Question: I have a problem that I seriously spent months on now!
Essentially I am running code that requires to read from and save to HD5 files. I am using h5py for this.
It's very hard to debug because the problem (whatever it is) only occurs in like 5% of the cases (each run takes several hours) and when it gets there it crashes python completely so debugging with python itself is impossible. Using simple logs it's also impossible to pinpoint to the exact crashing situation - it appears to be very random, crashing at different points within the code, or with a lag.
I tried using OllyDbg to figure out whats happening and can safely conclude that it consistently crashes at the following location: <URL>
It seems to be shortly after calling the python native PyObject_ClearWeakRefs, with an access violation error message. The weird thing is that the file is successfully written to. What would cause the access violation error? Or is that python internal (e.g. the stack?) and not file (i.e. my code) related?
Has anyone an idea whats happening here? If not, is there a smarter way of finding out what exactly is happening? maybe some hidden python logs or something I don't know about?
Thank you
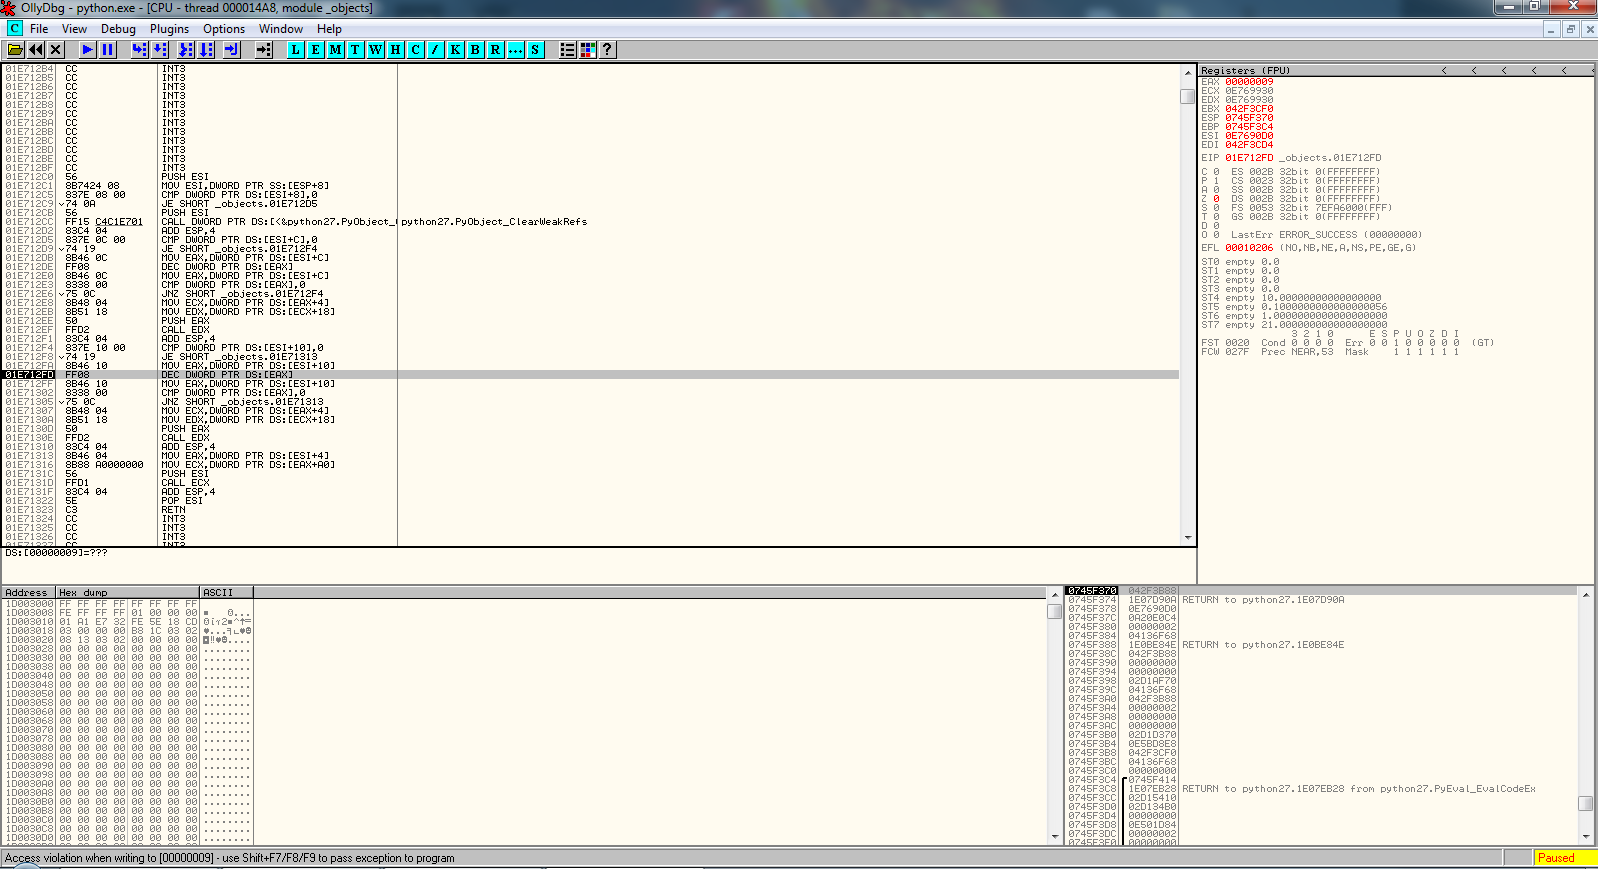
Answer: Thanks for all the answers. I ran two versions this time, one with a new python install and my same program, another one on my original computer/install, but replacing all HDF5 read/write procedures with numpy read/write procedures.
The program continued to crash on my second computer at odd times, but on my primary computer I had zero crashes with the changed code. I think it is thus safe to conclude that the problems were HDF5 or more specifically h5py related. It appears that more people encountered issues with h5py in that respect. Given that any error in my application translates to potentially large financial losses I decided to dump HDF5 completely in favor of other stable solutions.